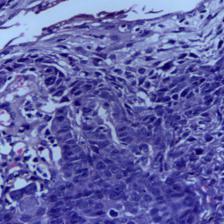
Diagnosis: OSCC